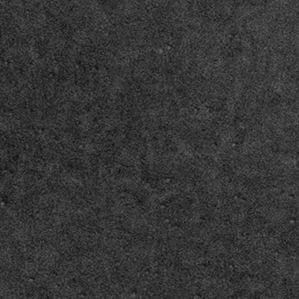
Label: frost